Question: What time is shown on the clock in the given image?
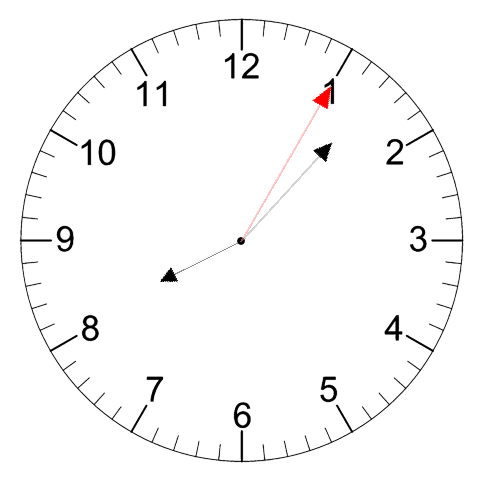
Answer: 08:07:05